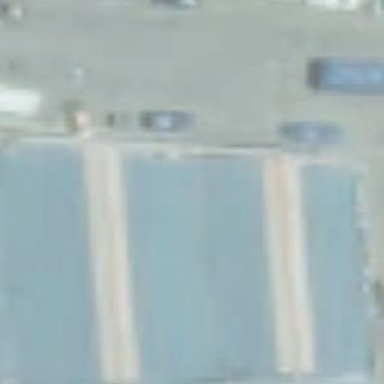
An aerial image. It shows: Industrial building used as car repair shop.